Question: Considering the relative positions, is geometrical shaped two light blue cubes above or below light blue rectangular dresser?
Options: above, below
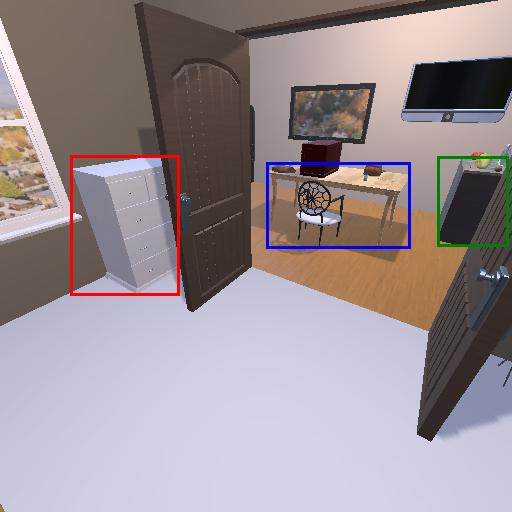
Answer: above